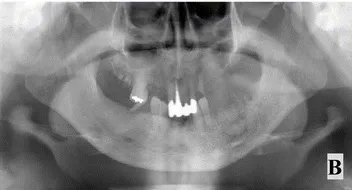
Findings on admission. B) Orthopantomography show ill-defined, irregular bony destruction in the left mandible.
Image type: radiology (x_ray)